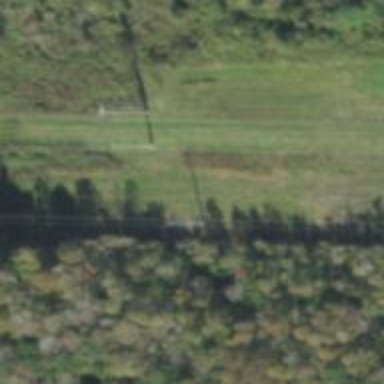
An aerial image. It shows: Power pole.